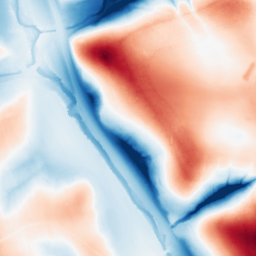
Category: trend_removal
Decomposition family: local_polynomial
Decomposition parameters: window_size: 101
degree: 1
Upsampling method: lanczos
Upsampling parameters: scale: 2
Upsampling scale: 2